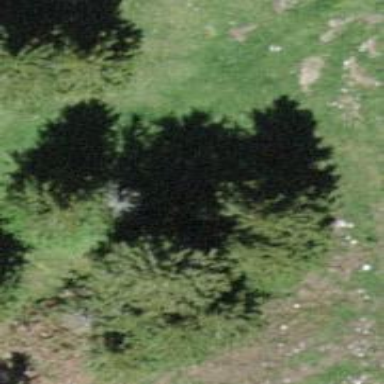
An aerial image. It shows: Needle-leaved tree in nature.